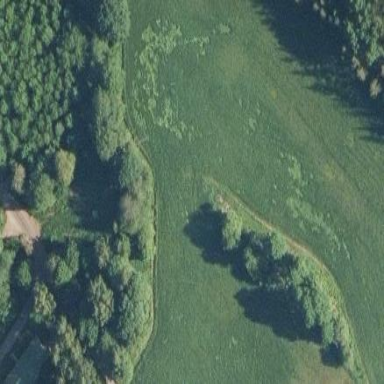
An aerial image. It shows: Beautiful meadow.